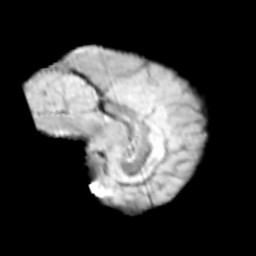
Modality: T2w
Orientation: sagittal
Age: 11
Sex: male
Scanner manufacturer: siemens
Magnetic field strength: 3 T
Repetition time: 3.8 s
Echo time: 0.07 s